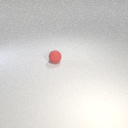
small red rubber sphere